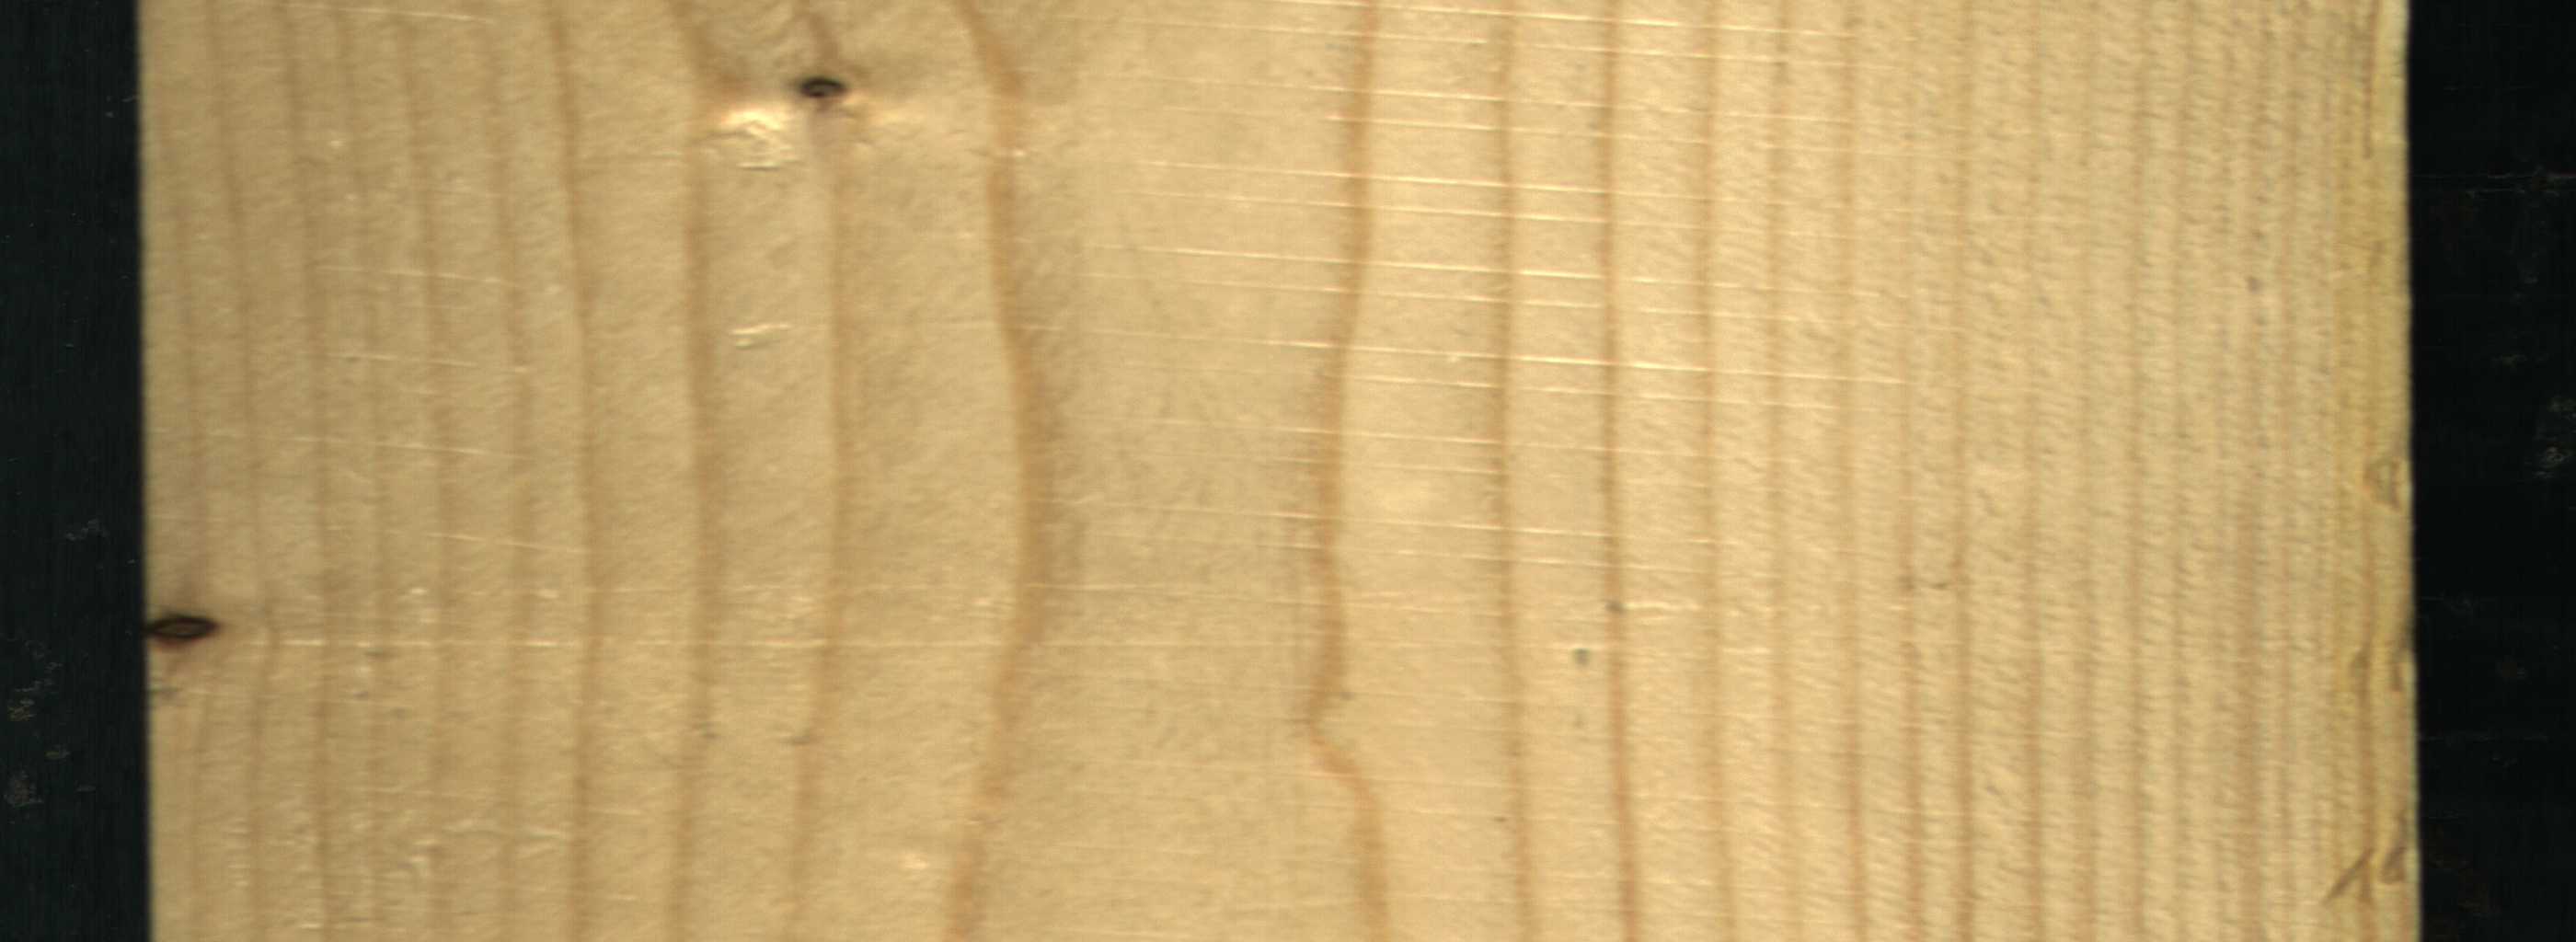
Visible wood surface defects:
Dead_Knot
Dead_Knot